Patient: sex M, age 49
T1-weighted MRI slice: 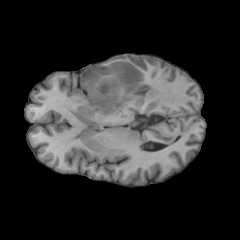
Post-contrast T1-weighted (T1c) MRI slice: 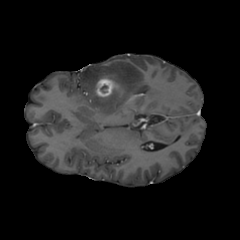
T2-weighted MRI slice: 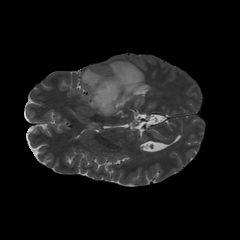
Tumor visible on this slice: yes
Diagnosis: Glioblastoma, IDH-wildtype
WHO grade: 4